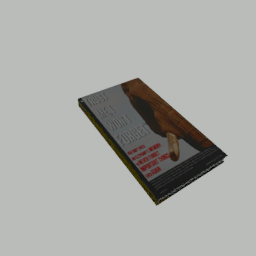
Label: tools